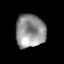
Tissue: lung
Cell type: T cells
Senescence score: 0.2309
Nuclear area (px): 980
Mean DAPI intensity: 143.856